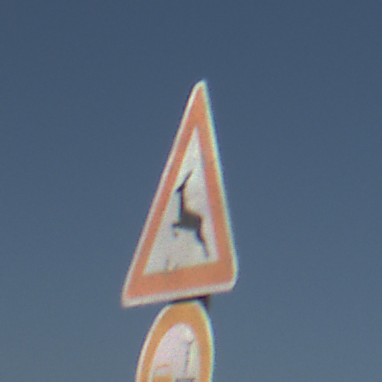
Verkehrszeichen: WildwechselRechts
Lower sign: VerbotUeberholenEinspurigeFahrzeuge
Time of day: MorningAfternoon
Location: Outdoor (Urban)
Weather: Clear
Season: NotSpecified
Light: Natural